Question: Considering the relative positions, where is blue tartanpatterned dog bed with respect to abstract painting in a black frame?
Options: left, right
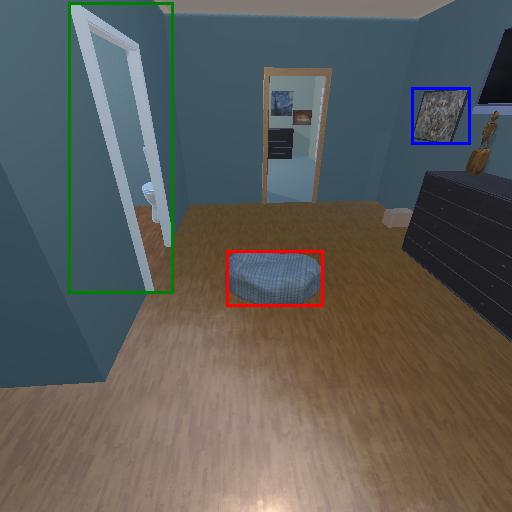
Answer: left